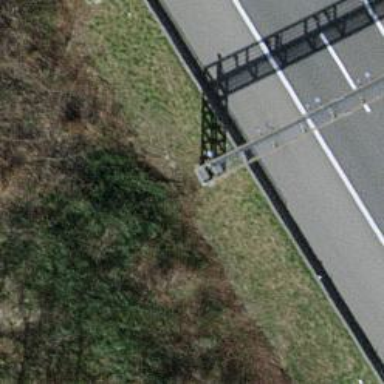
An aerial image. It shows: Gantry structure.